Question: I'm using jqGrid and I can't have 2 subgrids at the same time, if the second one is clicked, the previous one should be closed.
And I can't find an event to prevent this...
I need something like:
'''
$("#list2").jqGrid({
multiSubGrids: false
});
'''
Maybe It's something I'm missing...

Thanks in advance!
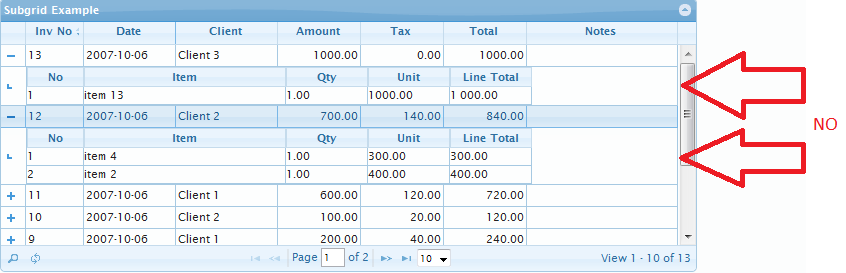
Answer: From here <URL>:
with 'subGridRowExpanded: function(subgrid_id, row_id) { ... }' you can catch the event.
and with
'''
$("#list2 tr:has(.sgexpanded)").each(function () {
num = $(this).attr('id');
$(this).collapseSubGridRow(num);
});
'''
you can collapse all expanded subgridrow.